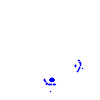
Particle: pion